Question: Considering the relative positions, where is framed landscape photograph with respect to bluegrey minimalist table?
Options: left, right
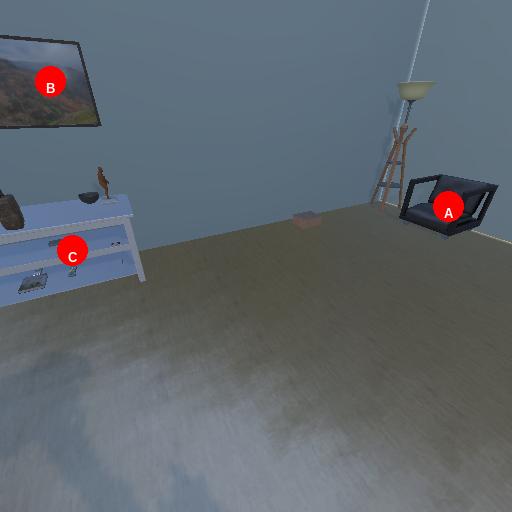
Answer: left